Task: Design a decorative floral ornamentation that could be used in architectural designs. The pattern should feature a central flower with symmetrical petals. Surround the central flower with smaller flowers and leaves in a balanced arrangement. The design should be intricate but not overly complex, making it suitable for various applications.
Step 125:
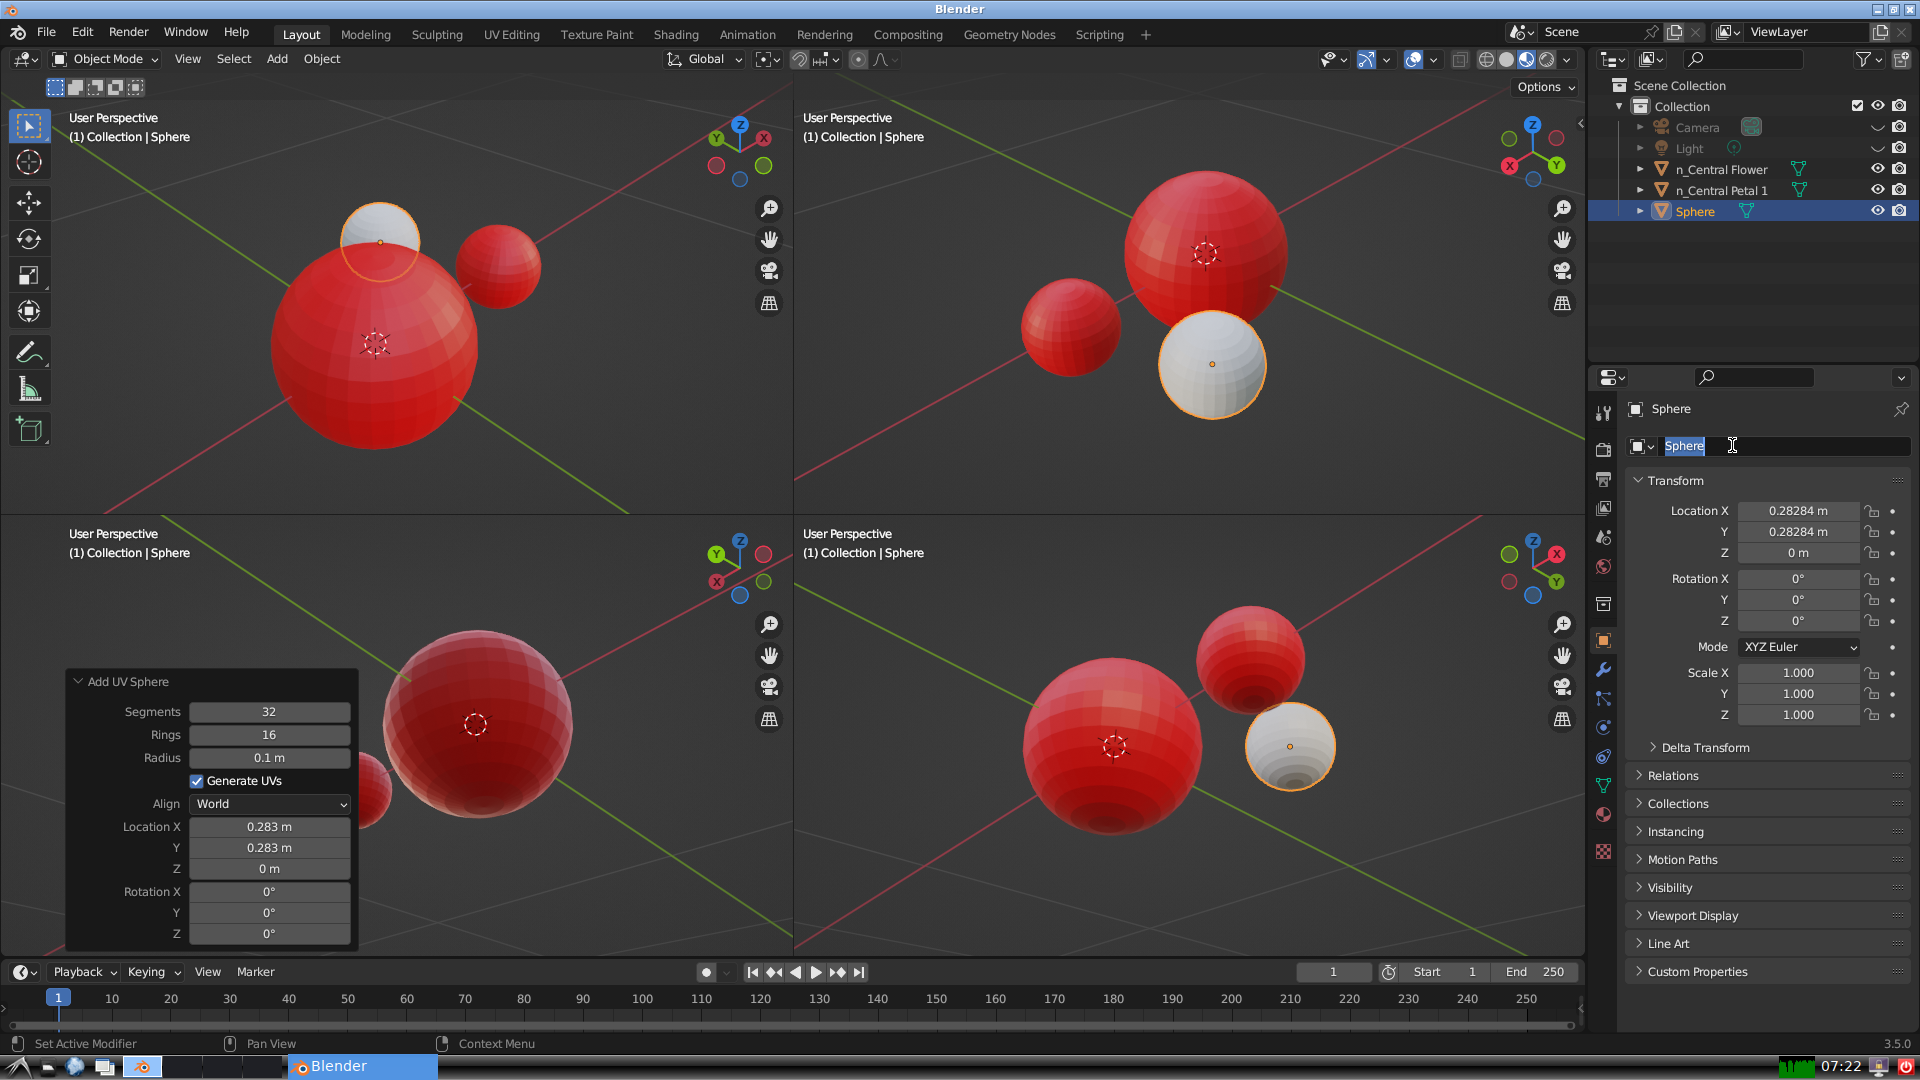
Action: input_text: n_Central Petal 2